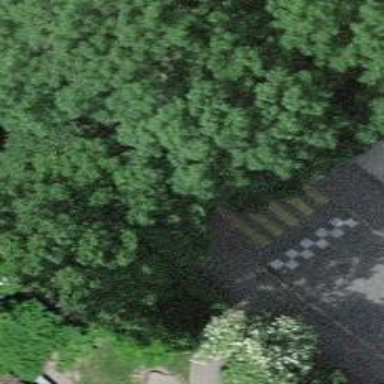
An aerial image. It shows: Bollard.